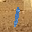
Label: 1